Interaction volume radius: 10 \u00c5
Interaction volume height: 15 \u00c5
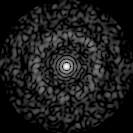
Disorder parameter: 0.851